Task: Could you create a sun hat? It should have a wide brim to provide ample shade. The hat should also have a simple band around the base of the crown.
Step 24:
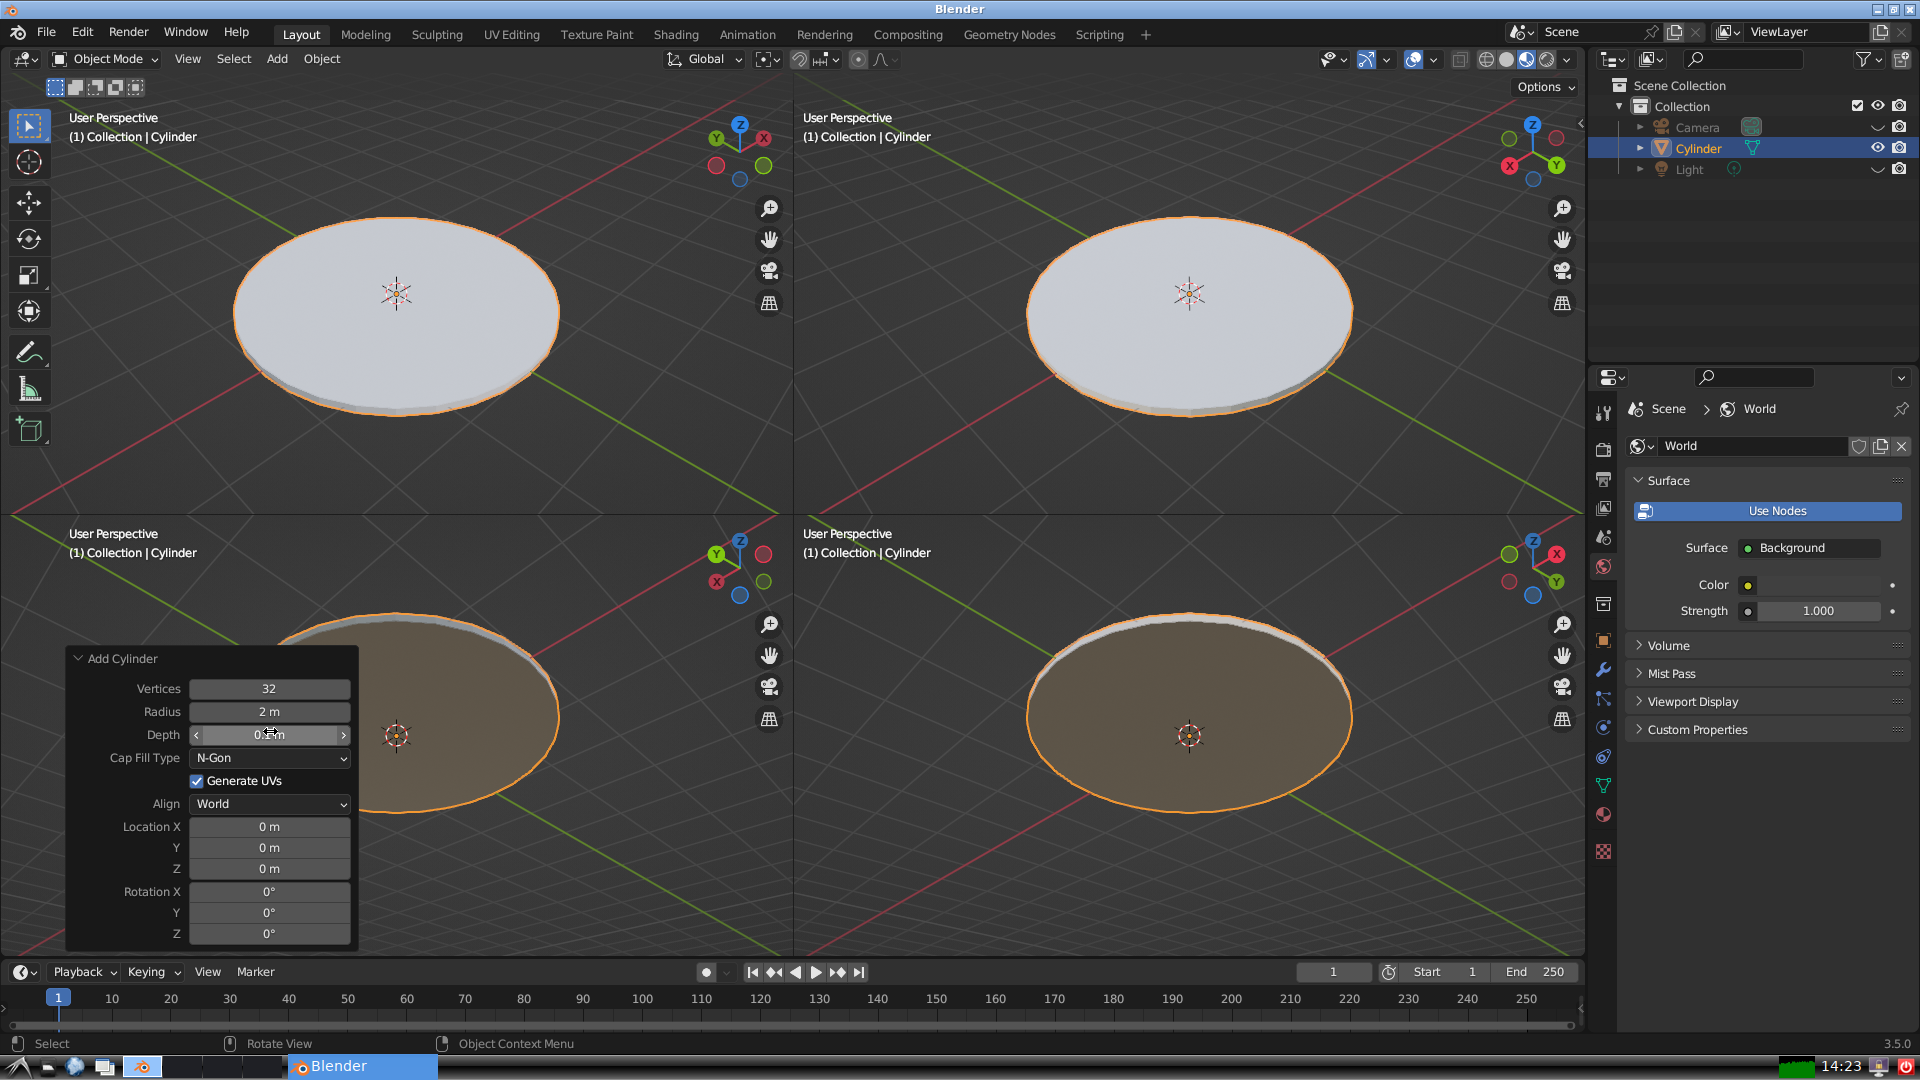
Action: {"mouse_move": [270, 824]}